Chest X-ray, PA view. Patient: 43 years old, sex M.
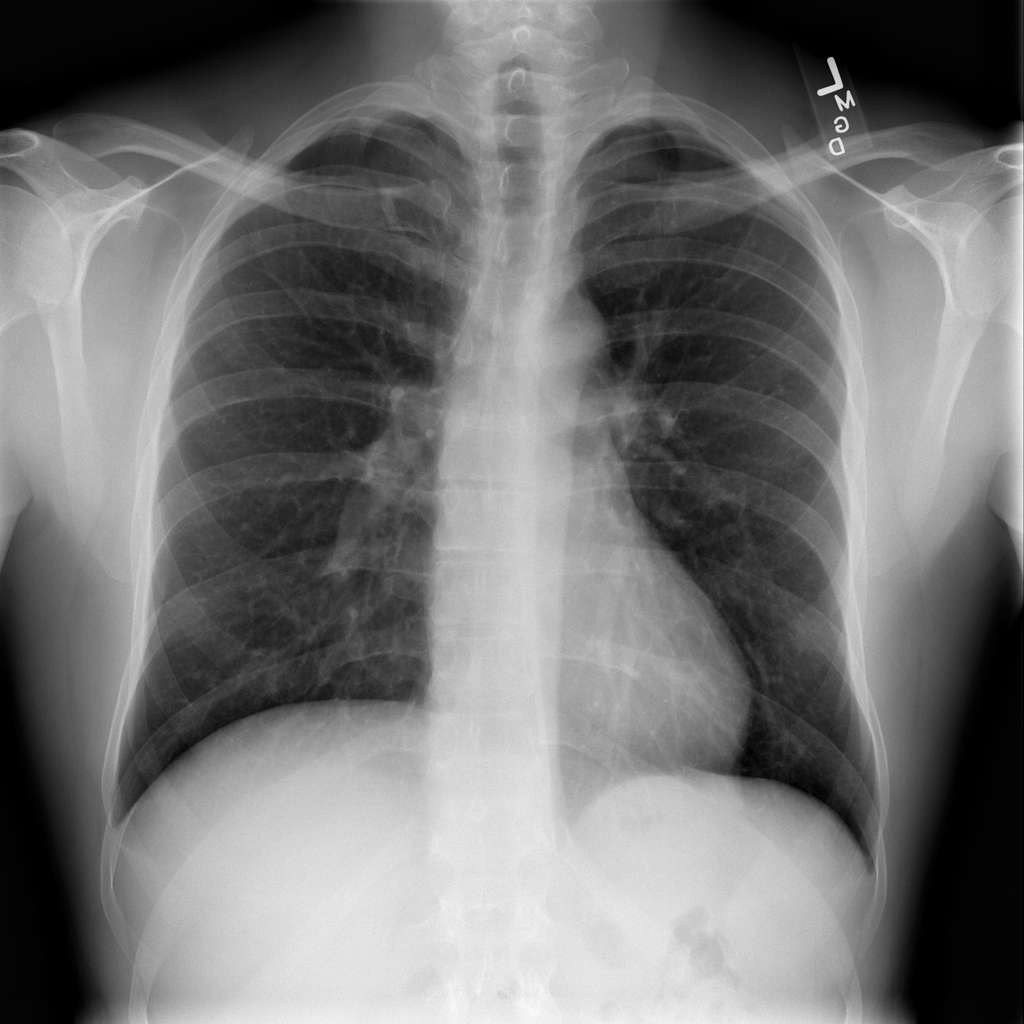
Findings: No Finding